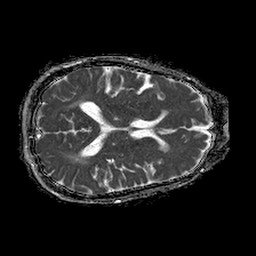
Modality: ADC
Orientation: axial
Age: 53
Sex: male
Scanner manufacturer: philips
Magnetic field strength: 1.5 T
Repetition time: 4.6 s
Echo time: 0.08631 s